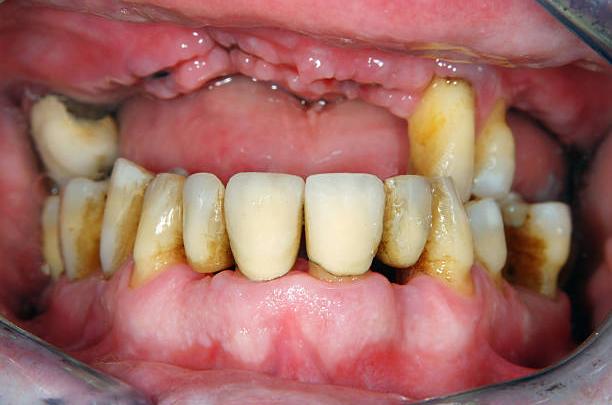
Condition: Calculus